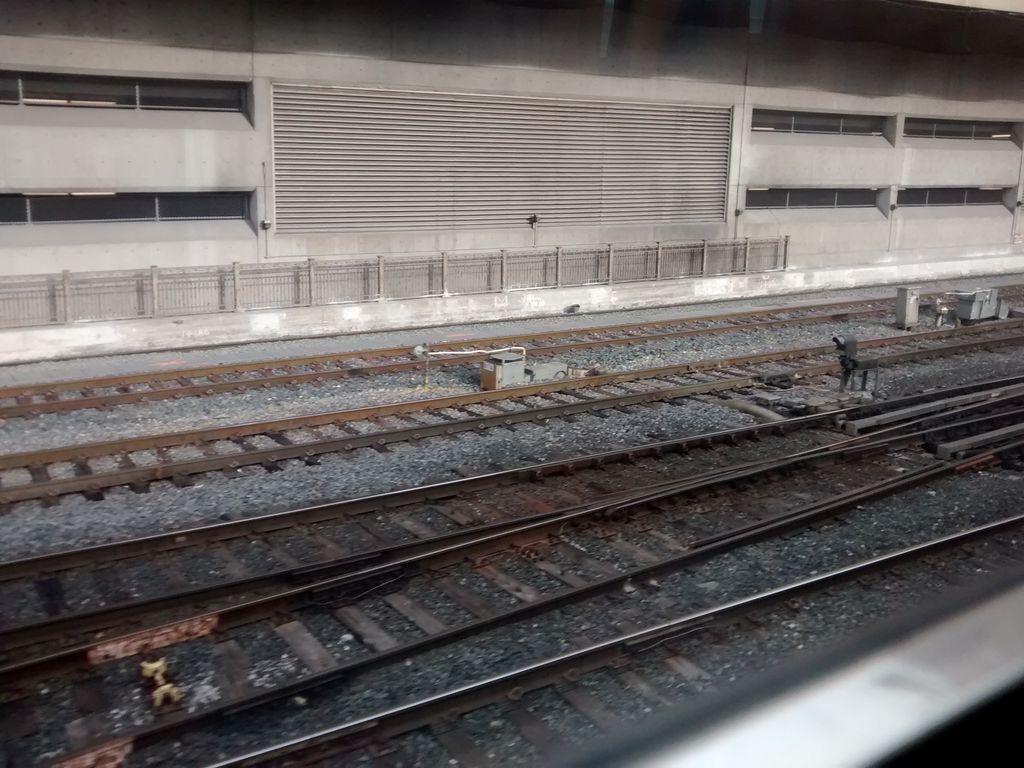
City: toronto